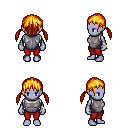
a pixel art fantasy rpg character, female body template, dark elf, purple skin, steel chest armor, red pants, light blonde twin-tailed hairstyle, bracelets, four views (front, back, left, right), 2x2 character sprite sheet, small pixel art, hard edges, no anti-aliasing